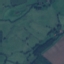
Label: Pasture